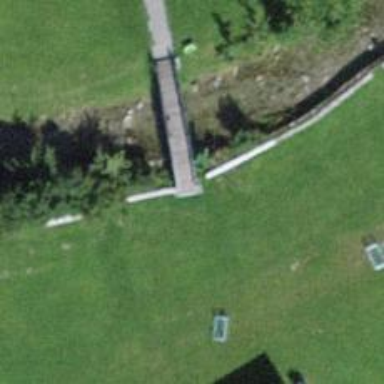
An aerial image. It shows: Path on bridge.